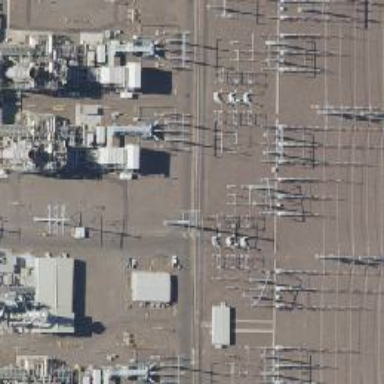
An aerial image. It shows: Switch for power supply.